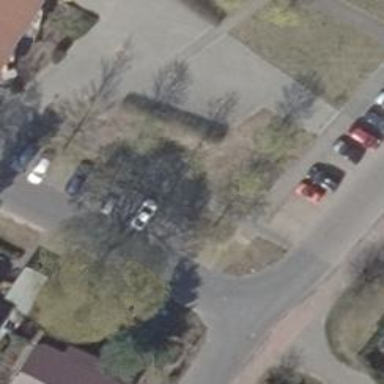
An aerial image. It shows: Street-side parking area with paving stones.